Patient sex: M
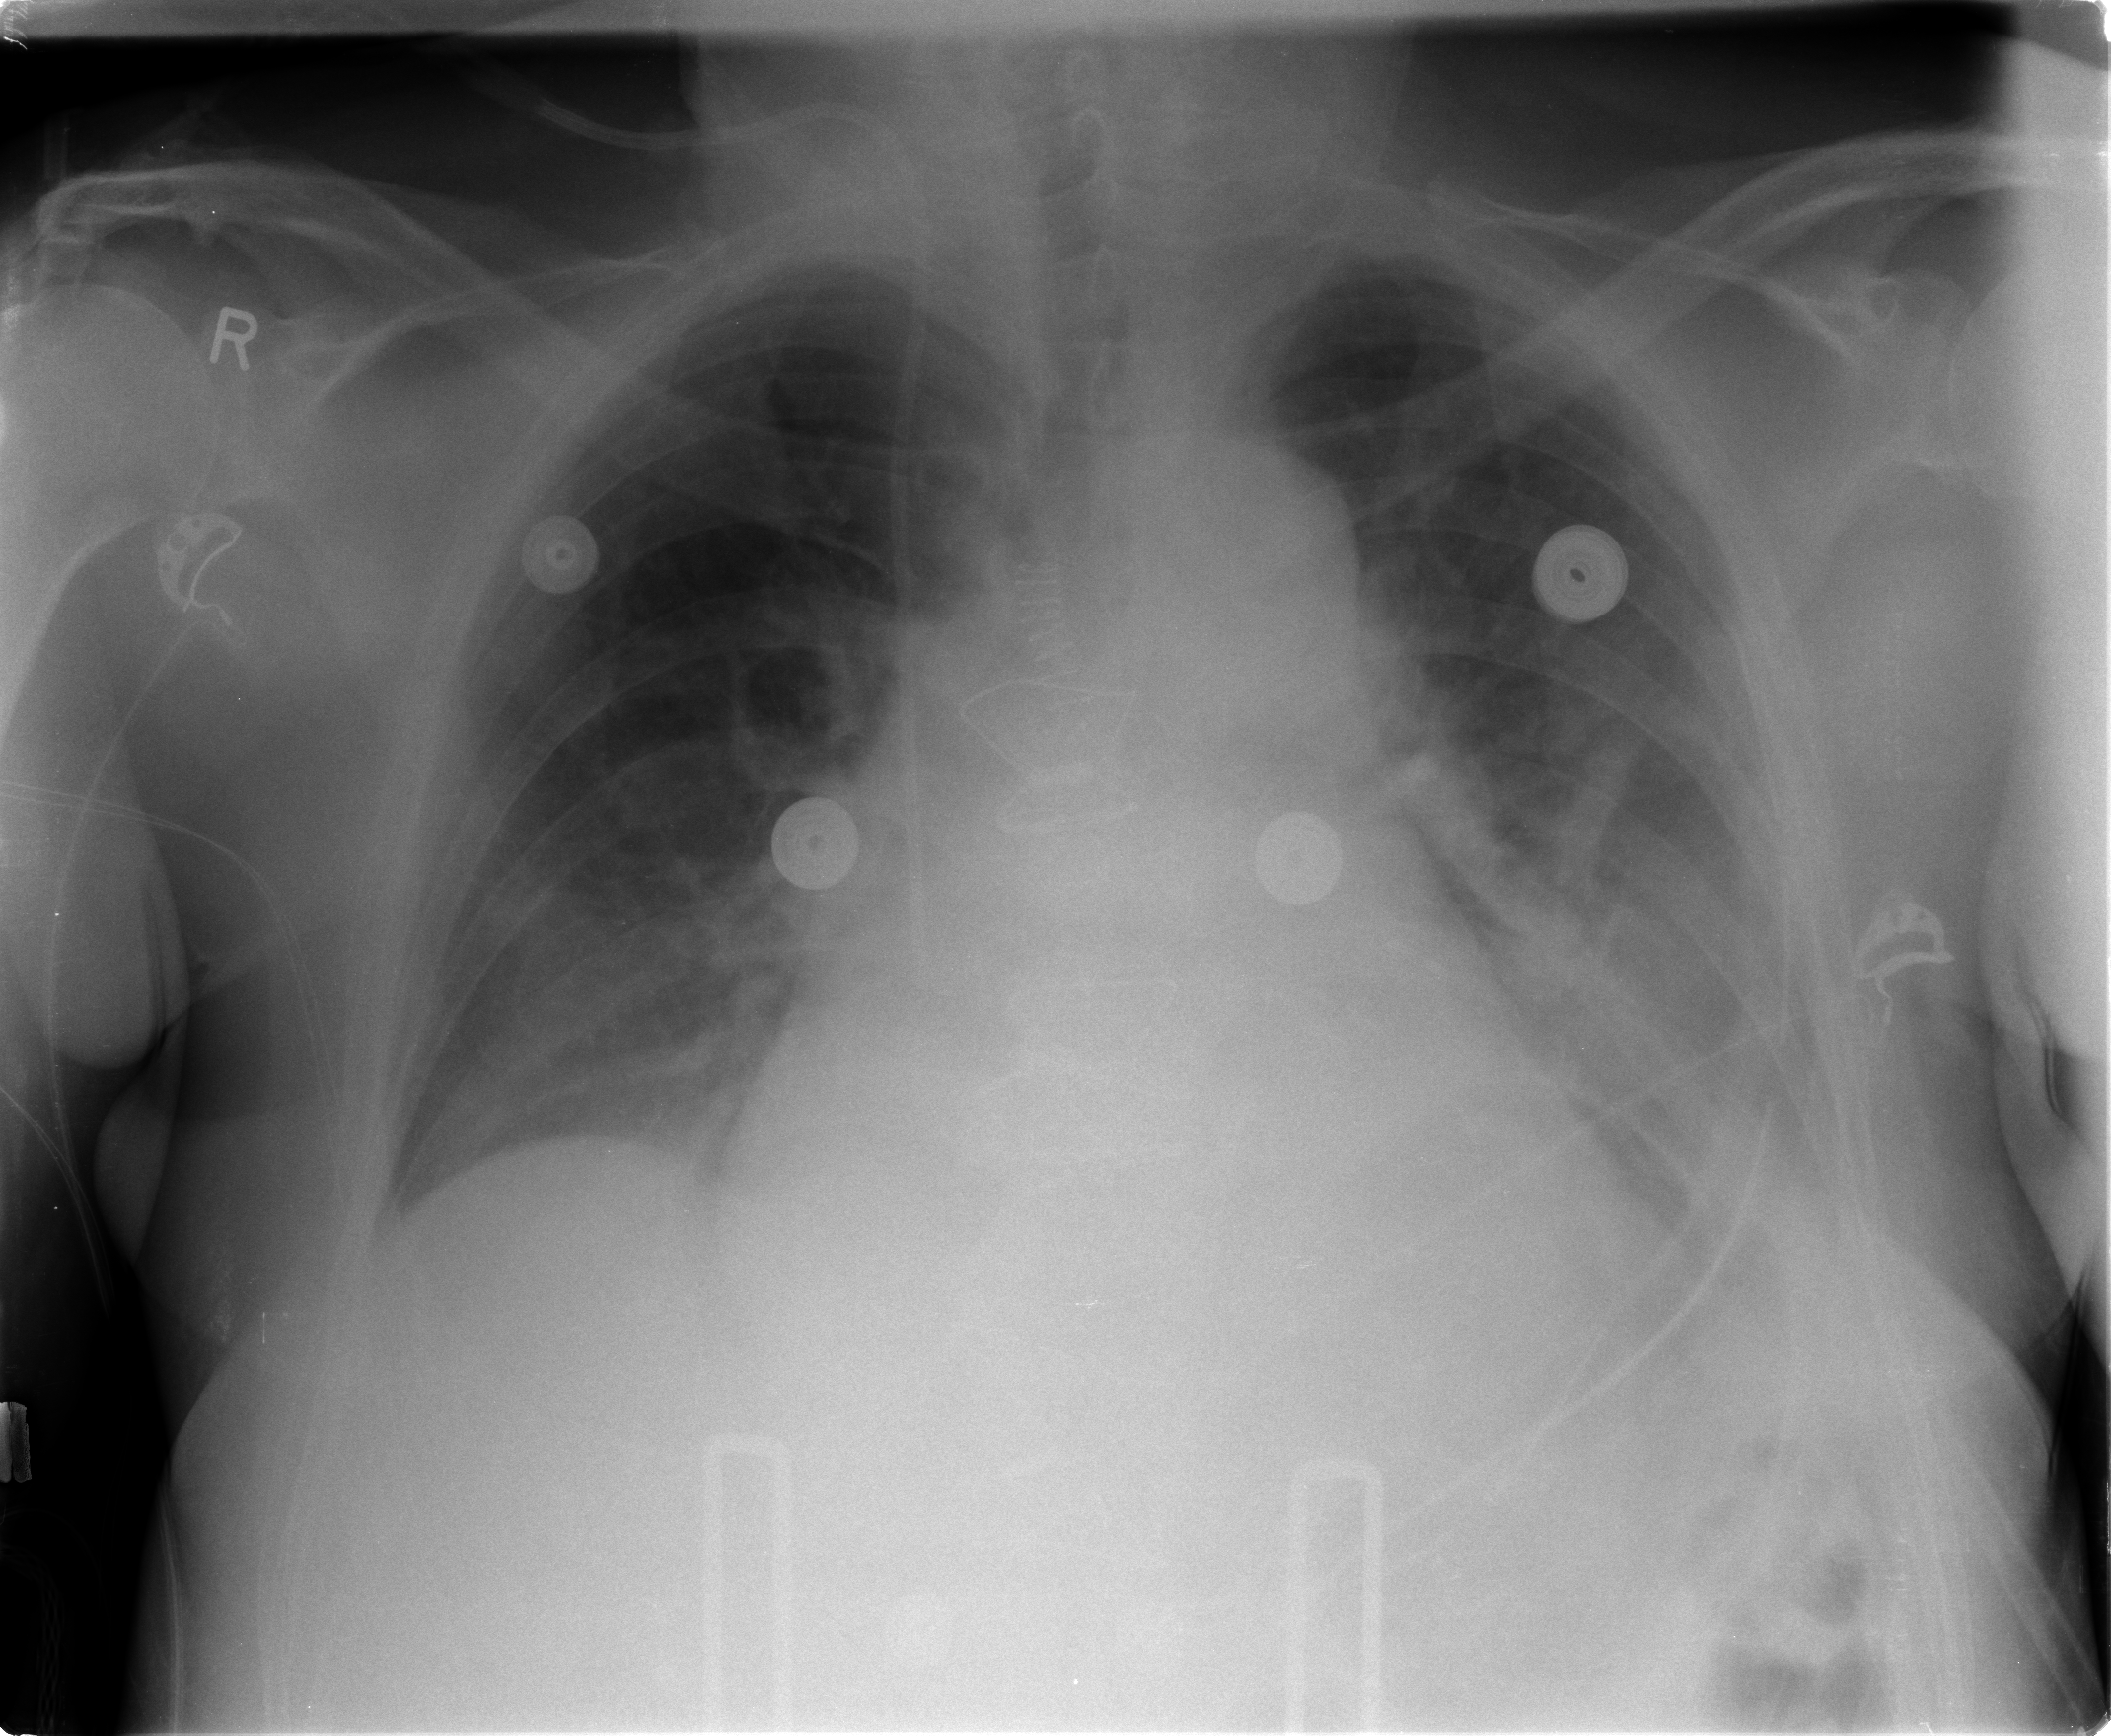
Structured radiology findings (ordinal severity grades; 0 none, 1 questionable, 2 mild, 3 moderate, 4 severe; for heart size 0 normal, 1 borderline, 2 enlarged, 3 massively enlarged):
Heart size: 2
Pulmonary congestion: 2
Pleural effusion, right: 1
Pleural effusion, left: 2
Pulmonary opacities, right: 0
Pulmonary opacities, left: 1
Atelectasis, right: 2
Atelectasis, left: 2